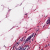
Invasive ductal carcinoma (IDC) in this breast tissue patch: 0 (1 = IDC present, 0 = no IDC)